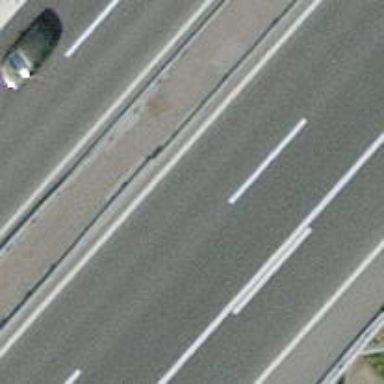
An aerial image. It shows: Asphalt bridge on motorway.